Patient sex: F
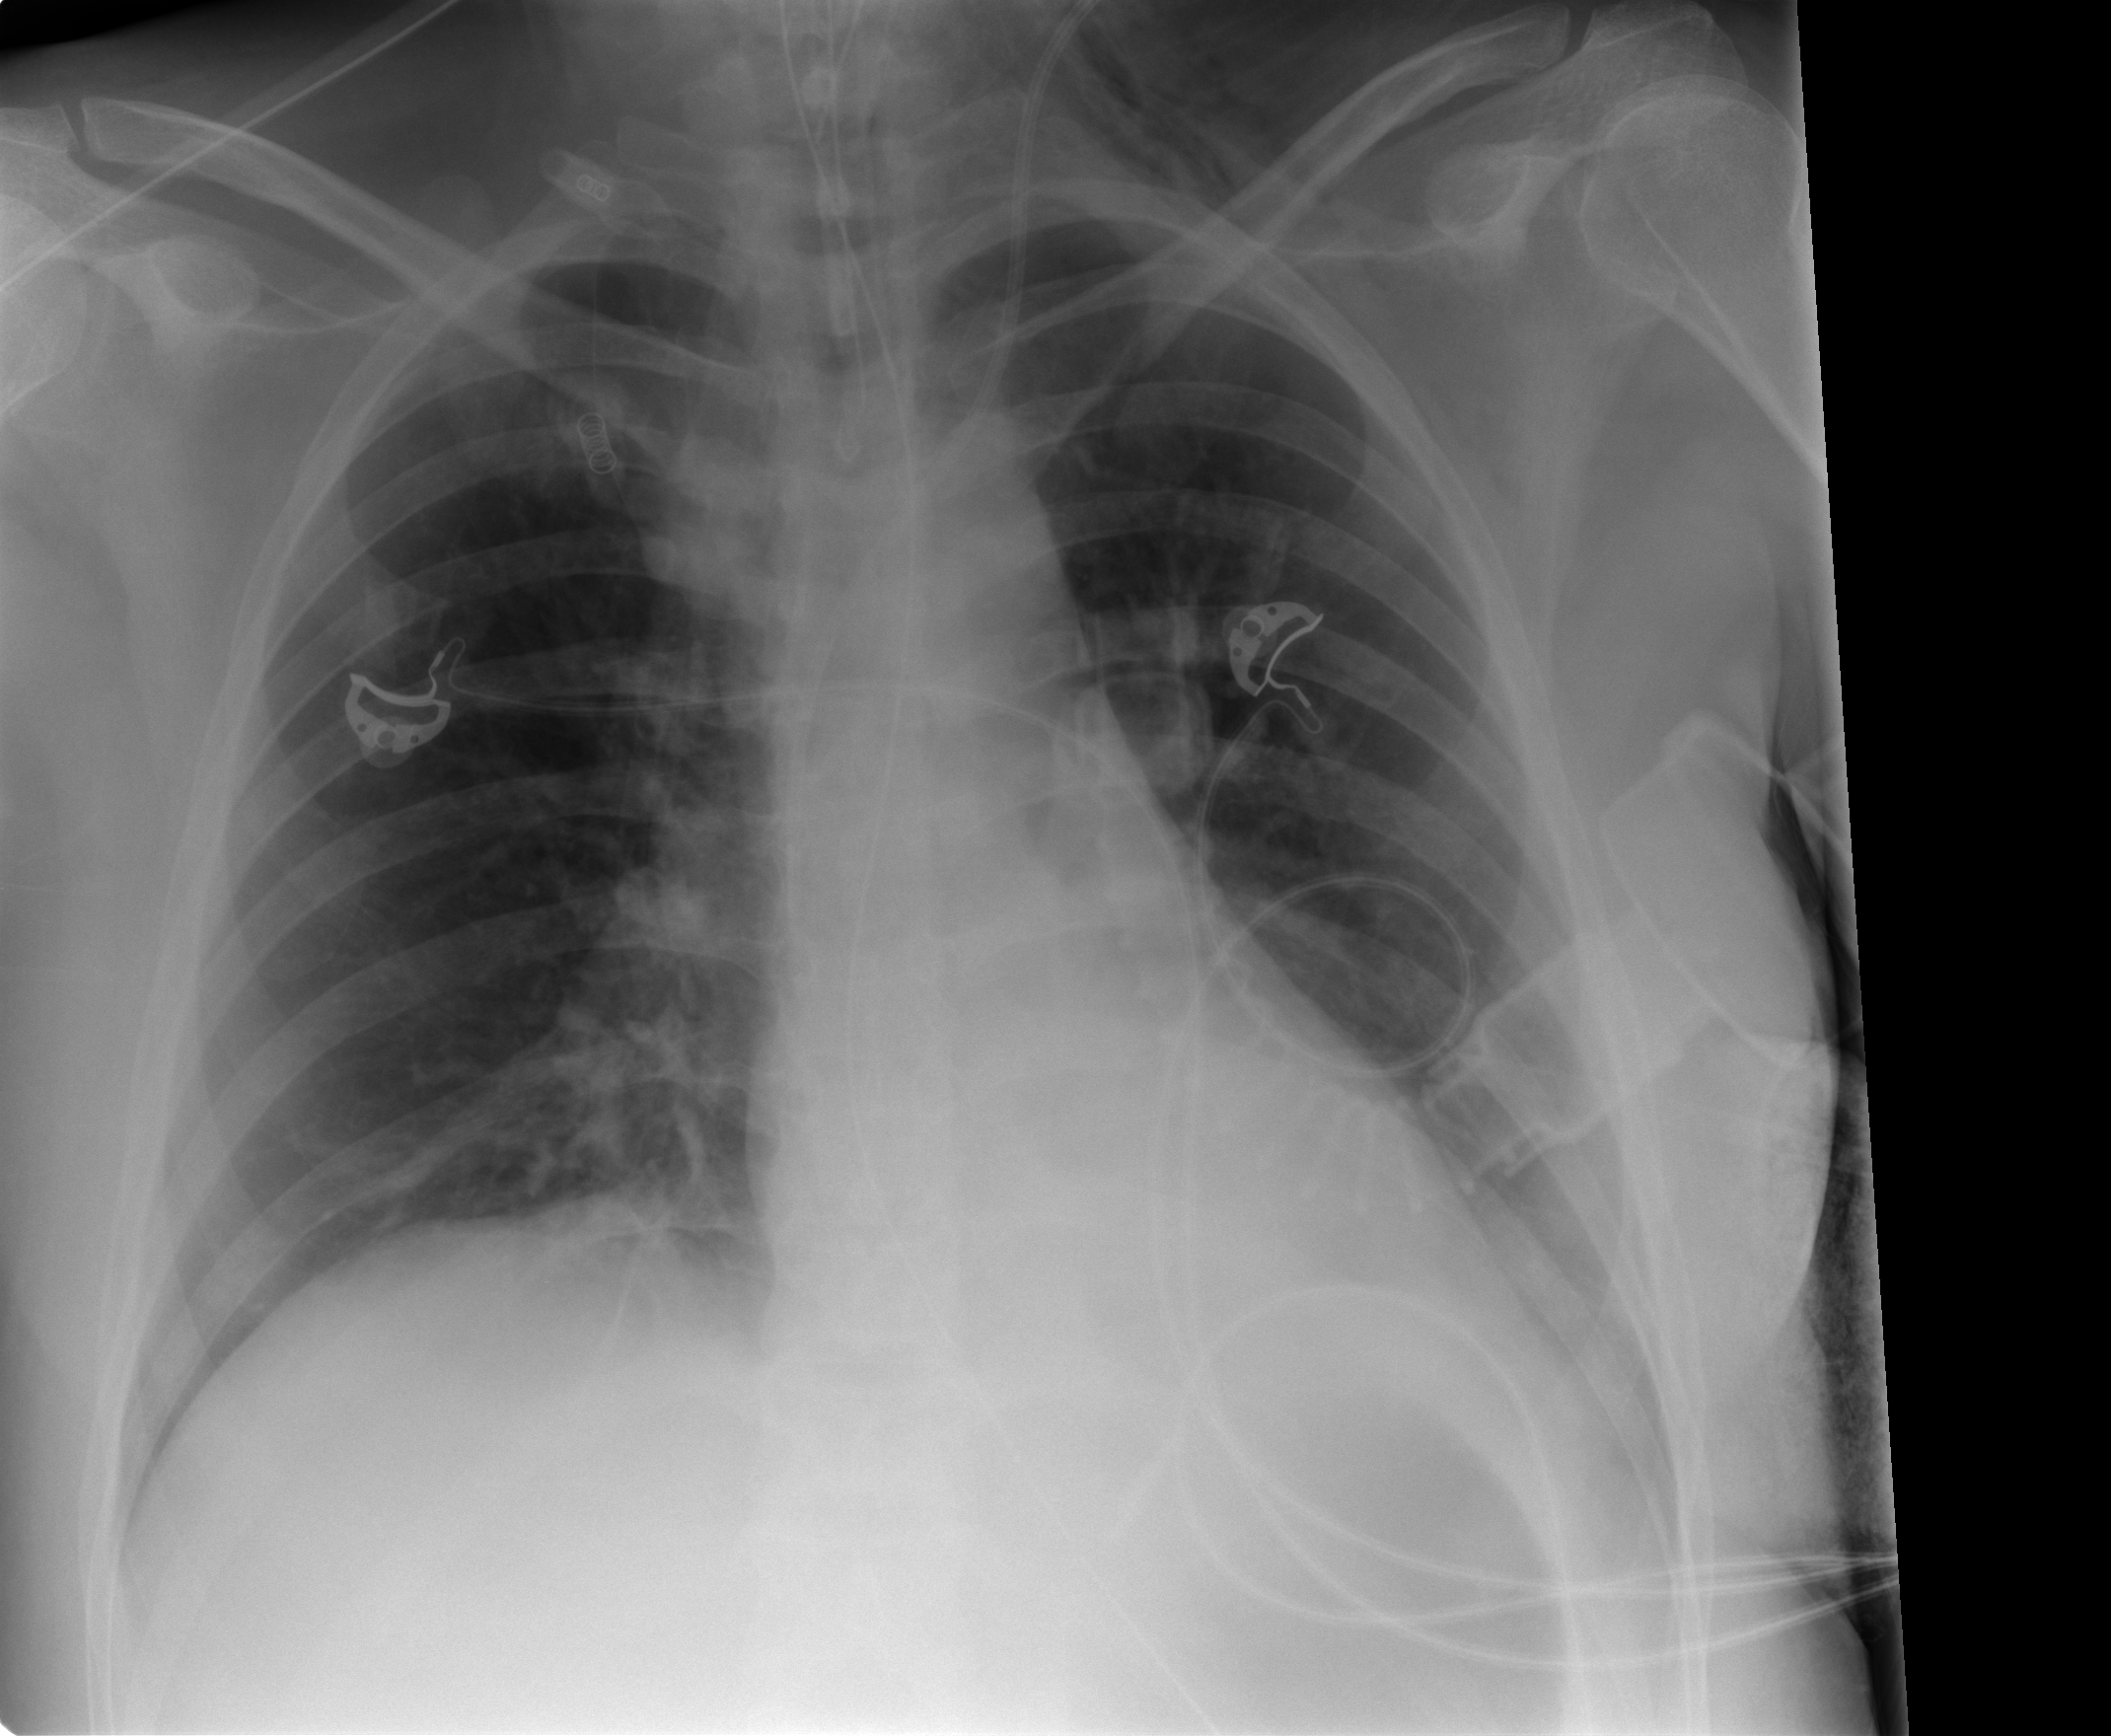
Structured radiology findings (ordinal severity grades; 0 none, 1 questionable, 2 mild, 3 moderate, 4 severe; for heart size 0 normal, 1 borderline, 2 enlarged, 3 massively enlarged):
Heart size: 0
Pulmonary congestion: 0
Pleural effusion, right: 0
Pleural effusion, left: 0
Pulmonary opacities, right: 0
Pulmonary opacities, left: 0
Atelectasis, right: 2
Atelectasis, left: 1